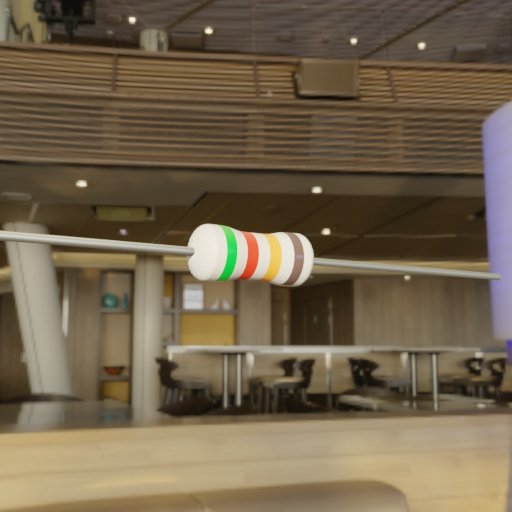
Resistor colour bands (in order): green, red, orange, brown